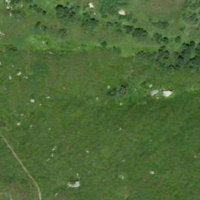
EUNIS habitat code: 26
Species observed at this site:
Empetrum nigrum